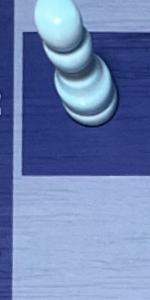
Label: Empty